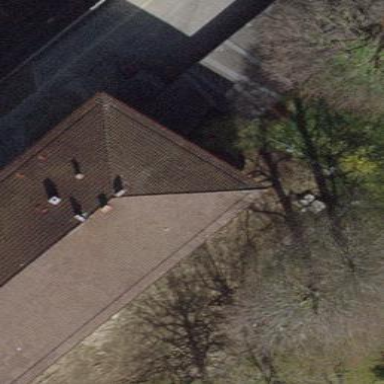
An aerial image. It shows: Garage.